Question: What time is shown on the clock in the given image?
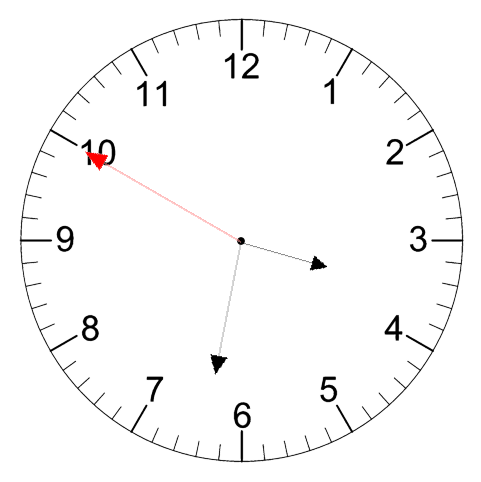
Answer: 03:31:50